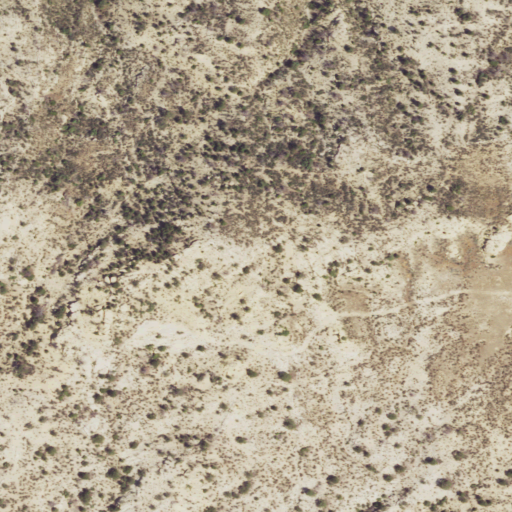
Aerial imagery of mountain in Wyoming named Pine Butte containing shrub, grassland, and evergreen forest